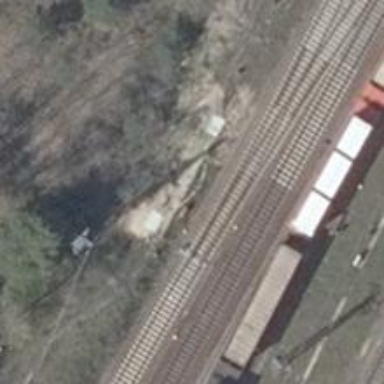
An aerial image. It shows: Railway switch.